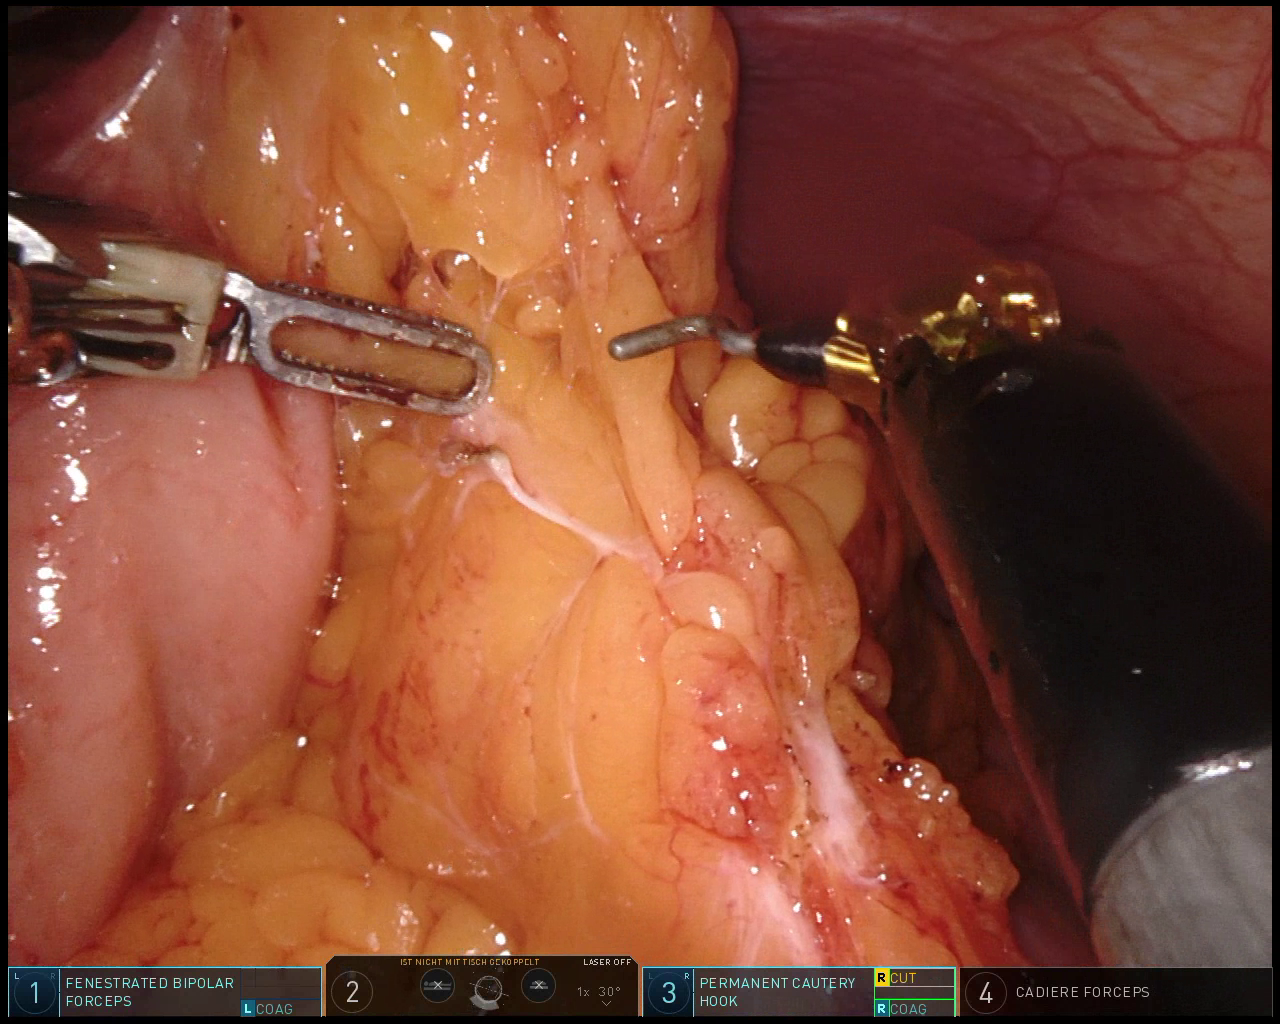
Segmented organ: stomach
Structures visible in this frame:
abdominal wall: yes
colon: yes
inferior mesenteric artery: no
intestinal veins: no
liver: no
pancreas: no
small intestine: no
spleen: no
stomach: yes
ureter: no
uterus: no
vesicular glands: no